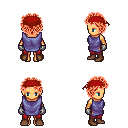
a pixel art fantasy rpg character, female body template, human, tanned skin, chain tabard jacket, red pants, red curly afro hairstyle, red bandana, metal gloves, brown shoes, four views (front, back, left, right), 2x2 character sprite sheet, small pixel art, hard edges, no anti-aliasing